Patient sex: F
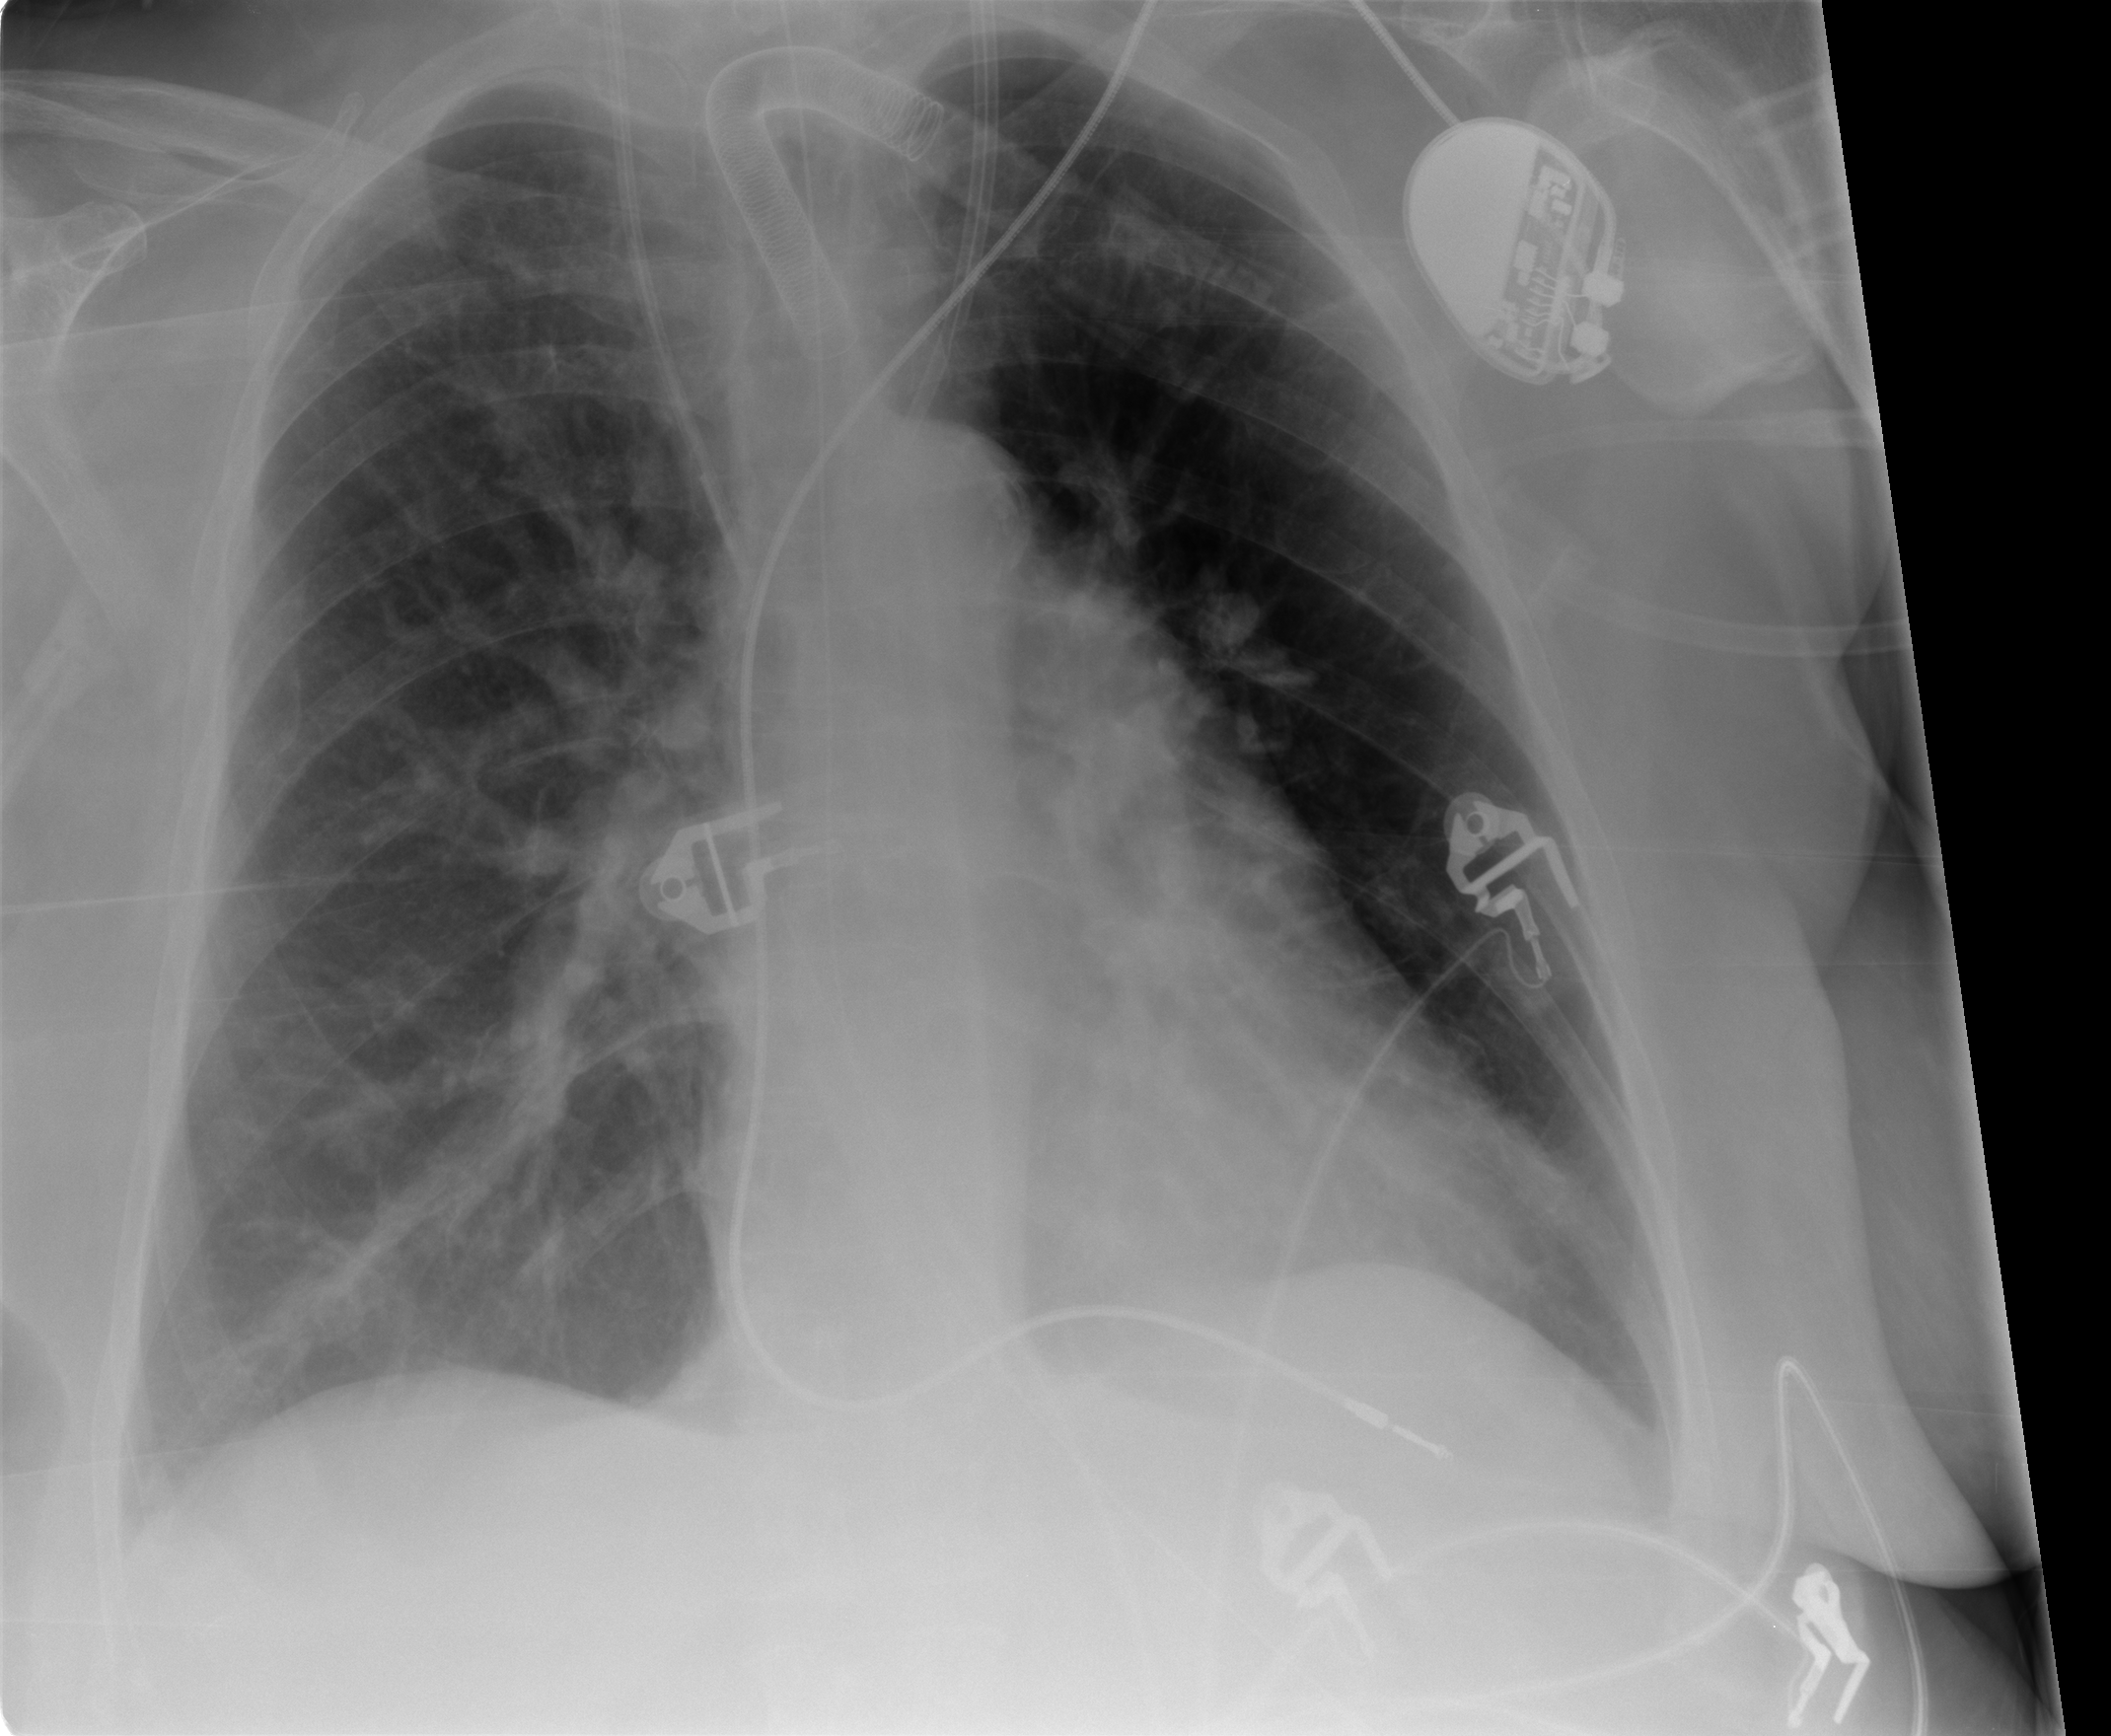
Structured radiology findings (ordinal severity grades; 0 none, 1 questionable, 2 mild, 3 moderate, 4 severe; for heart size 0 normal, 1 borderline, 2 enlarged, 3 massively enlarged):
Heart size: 1
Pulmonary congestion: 2
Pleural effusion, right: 2
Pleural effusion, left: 0
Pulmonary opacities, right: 0
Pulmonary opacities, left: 0
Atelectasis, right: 2
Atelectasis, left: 0